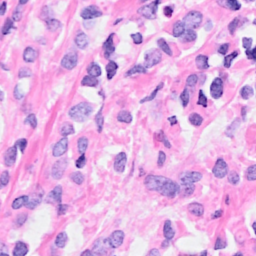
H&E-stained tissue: Breast